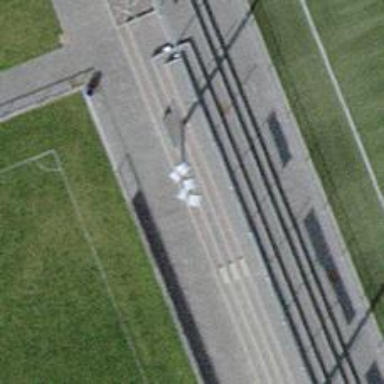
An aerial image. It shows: Mast structure.